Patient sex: M
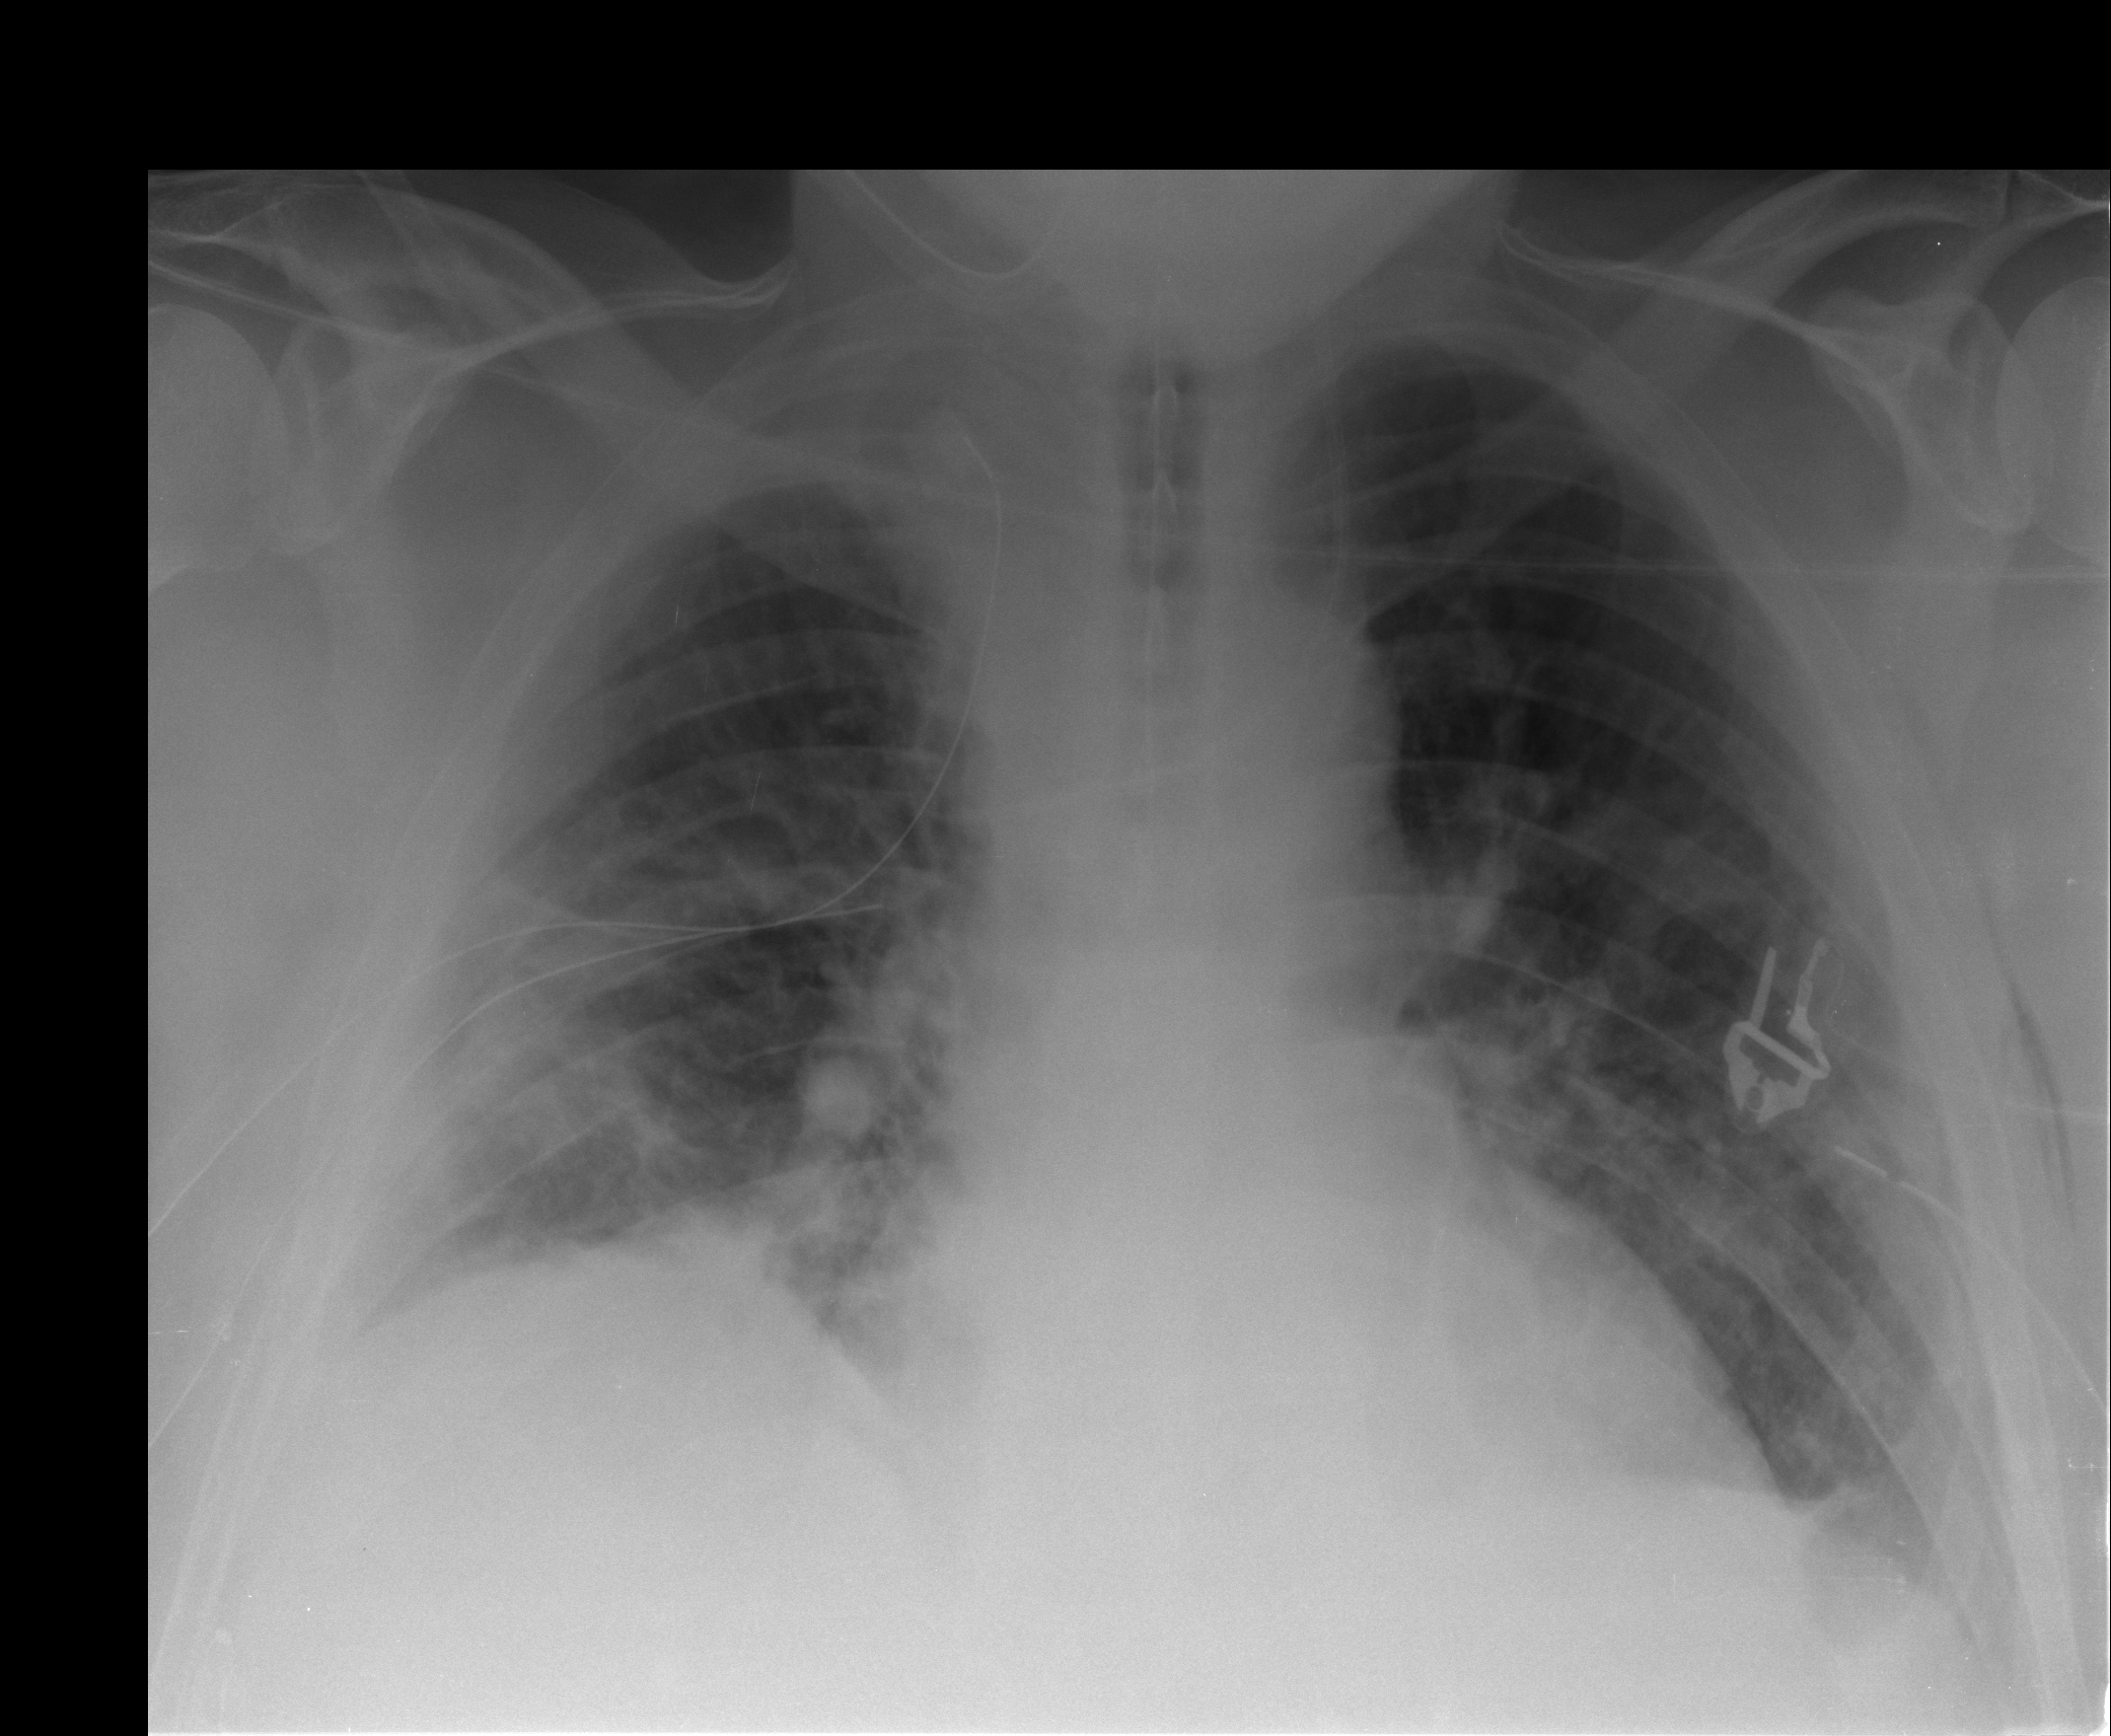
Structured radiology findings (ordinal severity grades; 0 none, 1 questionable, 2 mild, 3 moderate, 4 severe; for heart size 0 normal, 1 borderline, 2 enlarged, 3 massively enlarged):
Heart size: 2
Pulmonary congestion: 3
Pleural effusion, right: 0
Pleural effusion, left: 0
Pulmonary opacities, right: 2
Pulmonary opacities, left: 2
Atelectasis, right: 3
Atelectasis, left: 2